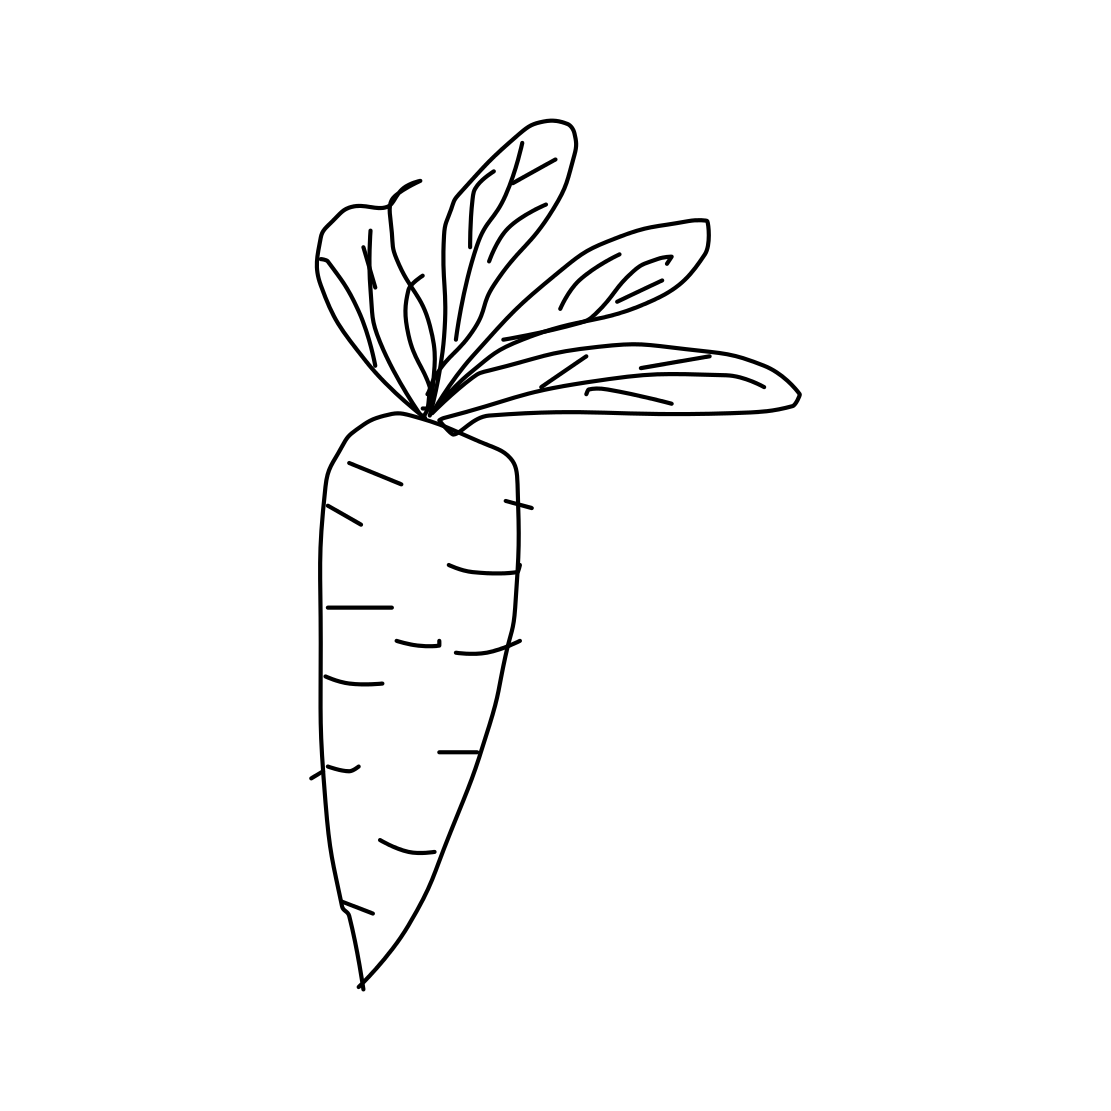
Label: carrot